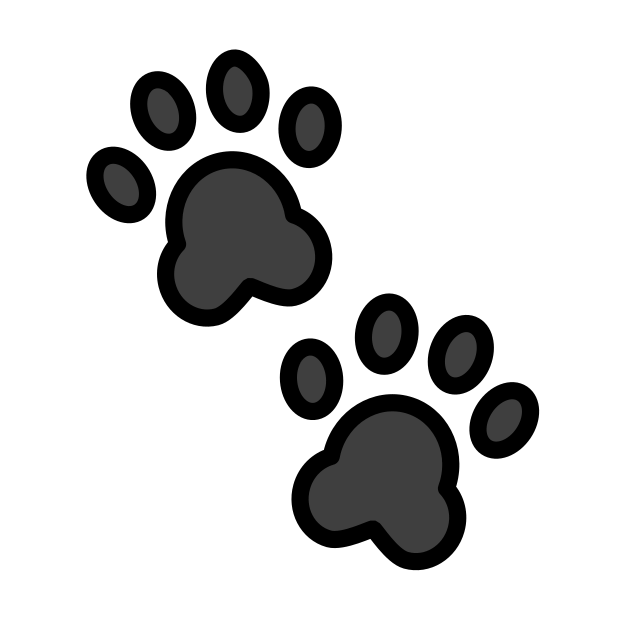
Emoji: 🐾
Name: paw prints
Unicode: 0x1f43e